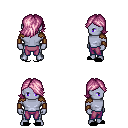
a pixel art fantasy rpg character, male body template, dark elf, purple skin, leather shoulder armor, magenta pants, pink swoop hairstyle, leather bracers, black slippers, four views (front, back, left, right), 2x2 character sprite sheet, small pixel art, hard edges, no anti-aliasing